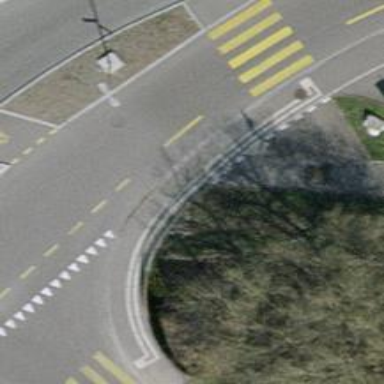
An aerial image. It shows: Asphalt sidewalk along the footway.